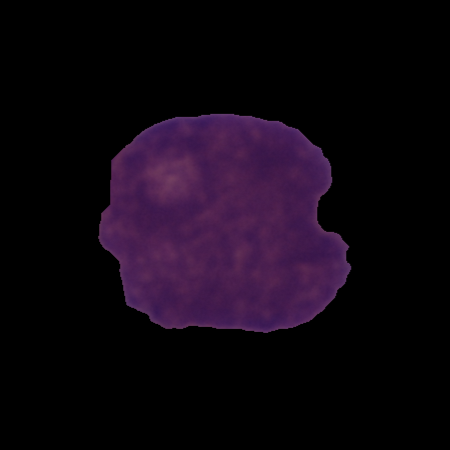
Label: cancer